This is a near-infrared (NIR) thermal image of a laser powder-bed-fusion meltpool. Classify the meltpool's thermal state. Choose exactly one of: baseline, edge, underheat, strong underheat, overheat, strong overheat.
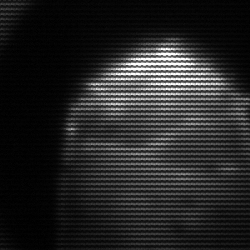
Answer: strong underheat